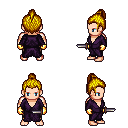
a pixel art fantasy rpg character, male body template, human, light skin, purple robe, gold greaves, blonde short topknot hairstyle, gold gloves, dagger, four views (front, back, left, right), 2x2 character sprite sheet, small pixel art, hard edges, no anti-aliasing